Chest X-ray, AP view. Patient: 65 years old, sex M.
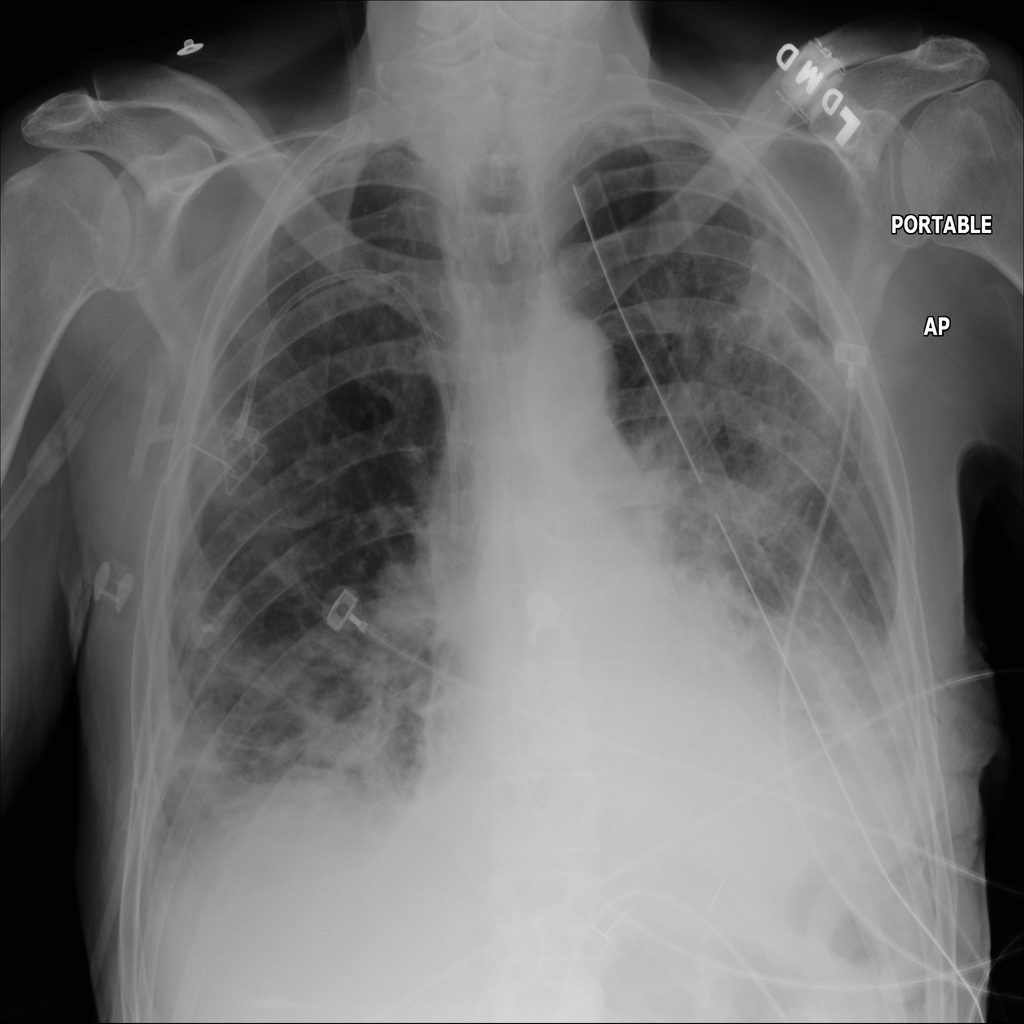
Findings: Atelectasis, Infiltration